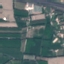
Land use / land cover class: PermanentCrop